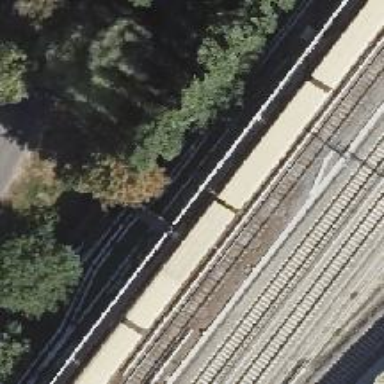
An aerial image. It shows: Railway switch with the turnout on the left side.